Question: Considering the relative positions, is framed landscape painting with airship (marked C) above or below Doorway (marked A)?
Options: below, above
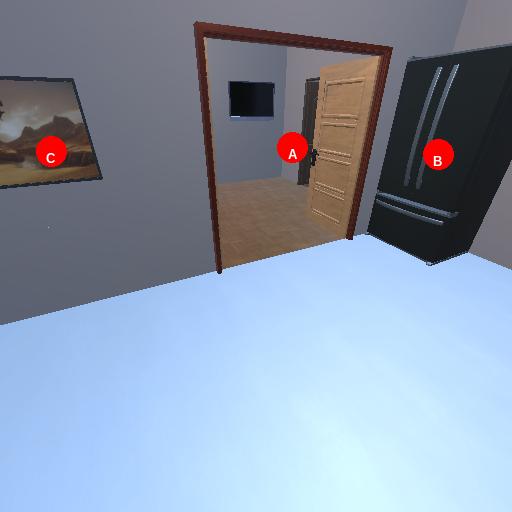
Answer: below